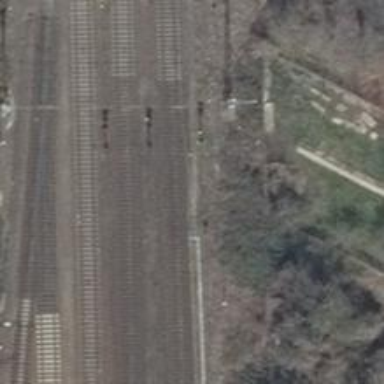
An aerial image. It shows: Railway signal.